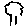
Label: tree